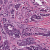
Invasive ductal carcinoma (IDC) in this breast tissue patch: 1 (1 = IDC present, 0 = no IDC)